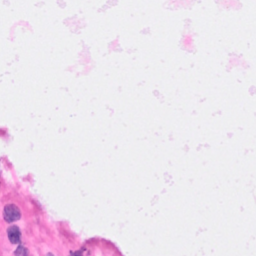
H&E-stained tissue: Breast